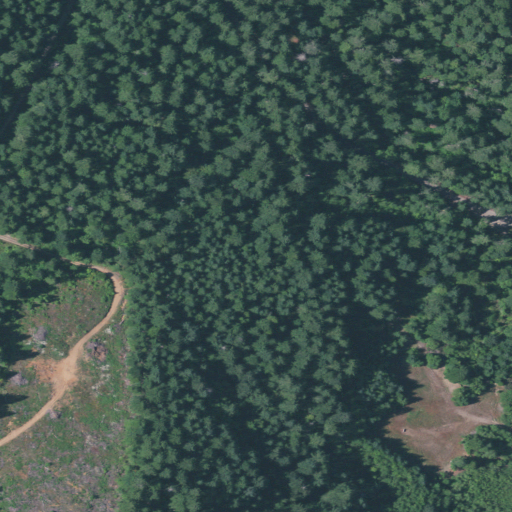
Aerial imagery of valley in Oregon named Tennessee Gulch containing evergreen forest, open development, shrub, and grassland